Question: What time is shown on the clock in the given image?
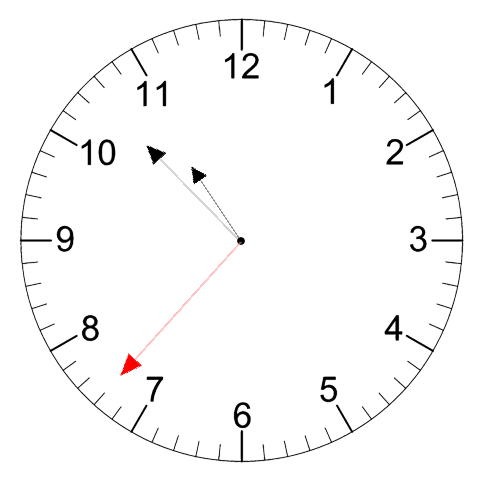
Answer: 10:52:37